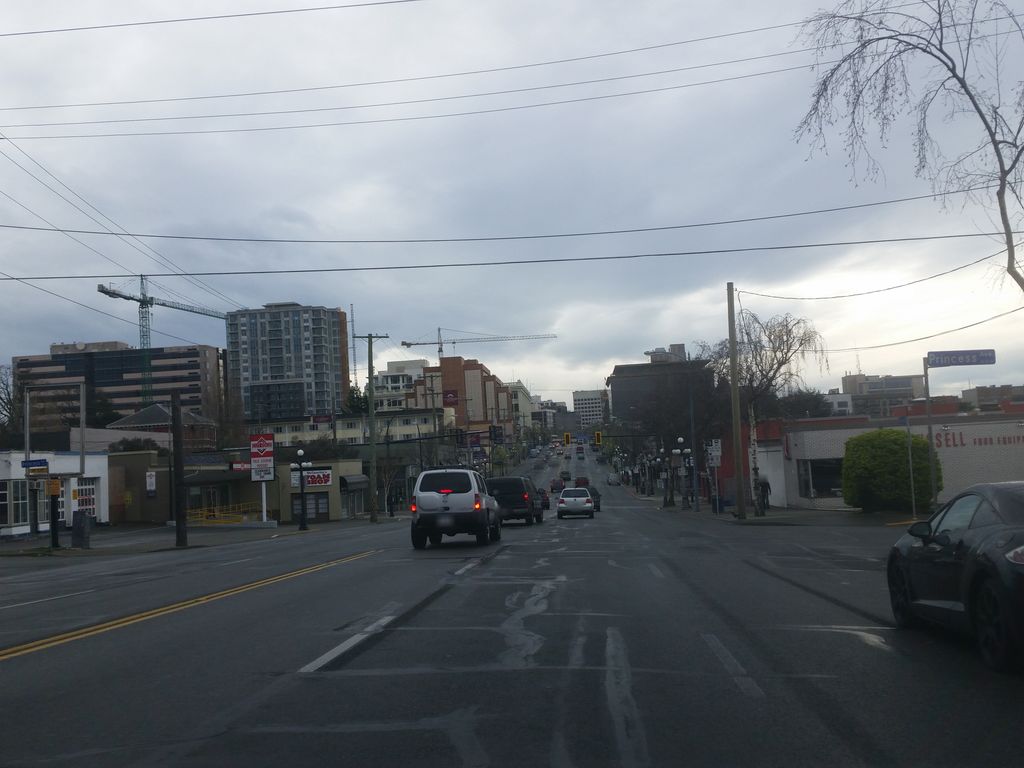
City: victoria